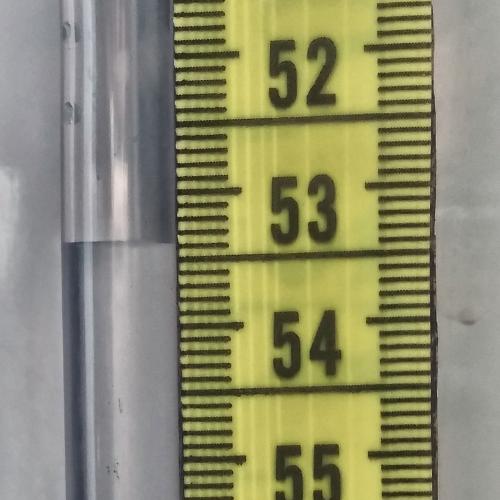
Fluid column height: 53.4 cm